Question: Like priority can be High,Low ,Medium.
As shown in diagram , get value of state drop down list etc in Json form
something like this
"State": [{
"id": "1",
"name": "open",
'''
},
{
"id": "2",
"name": "close",
}]
'''
Need this kind of values using web services V2.0
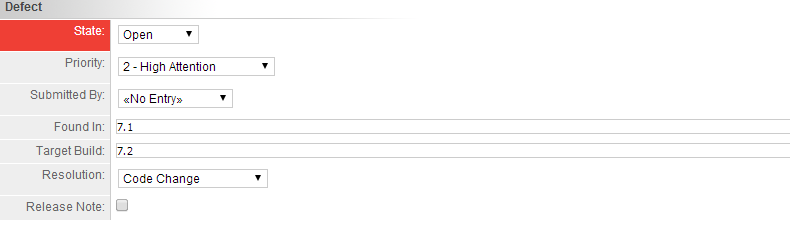
Answer: You may query on TypeDefinition object using Name attribute:
'''
https://rally1.rallydev.com/slm/webservice/v2.0/typedefinition?query=(Name = Defect)
'''
which will return a reference to the TypeDefinition:
'''
_ref": "https://rally1.rallydev.com/slm/webservice/v2.0/typedefinition/<PHONE>
'''
Now if you use the ObjectID of the TypeDefinition you may get to Attributes collection:
'''
https://rally1.rallydev.com/slm/webservice/v2.0/TypeDefinition/<PHONE>/Attributes
'''
Using "Defect" instead of ObjectID of defect type def will not work.
Now you get attribute definitions of defect TypeDefinition. Here is an excerpt from the response, related to State attribute:
'''
{
"_rallyAPIMajor": "2",
"_rallyAPIMinor": "0",
"_ref": "https://rally1.rallydev.com/slm/webservice/v2.0/attributedefinition/-12507",
"_objectVersion": "1",
"_refObjectName": "State",
"CreationDate": "2006-02-11T12:29:05.000Z",
"_CreatedAt": "Feb 11, 2006",
"ObjectID": -12507,
"Subscription": {...},
"Workspace": null,
"AllowedQueryOperators": {...},
"AllowedValueType": null,
"AllowedValues": {
"_rallyAPIMajor": "2",
"_rallyAPIMinor": "0",
"_ref": "https://rally1.rallydev.com/slm/webservice/v2.0/AttributeDefinition/-12507/AllowedValues",
"_type": "AllowedAttributeValue",
"Count": 4
},
"AttributeType": "RATING",
"Constrained": true,
"Custom": false,
"ElementName": "State",
"Filterable": true,
"Hidden": false,
"MaxFractionalDigits": -1,
"MaxLength": 128,
"Name": "State",
"Note": "State of the defect",
"Owned": true,
"ReadOnly": false,
"Required": true,
"SystemRequired": true,
"Type": "string",
"VisibleOnlyToAdmins": false,
"_type": "AttributeDefinition"
}
'''
You can get the details of State attribute using this URL available from the response above:
'''
https://rally1.rallydev.com/slm/webservice/v2.0/AttributeDefinition/-12507/AllowedValues
'''
The Attributes endpoint returns the attribute definitions and allowed values for the default workspace if the workspace is not specified. The default workspace can be overridden with the "workspace" parameter.
Here is an example of getting AllowedValues for 'ScheduleState' in AppSDK2:
'''
model.getField('ScheduleState').getAllowedValueStore().load({
callback: function(records, operation, success) {
Ext.Array.each(records, function(allowedValue) {
console.log(allowedValue.get('StringValue'));
});
'''
You may see a full example of an app that builds a grid based on allowed values for Resolution field in <URL>.
For more details see <URL>